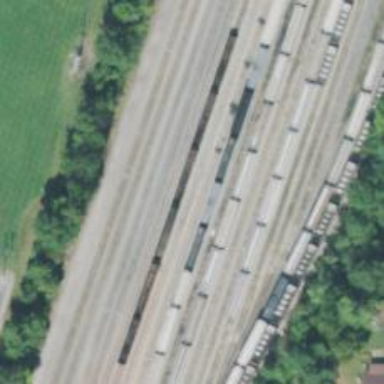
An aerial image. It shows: Railway yard in service.